Question: I have a task where I got a WPF project done with C#, and I have to fix its pre-existing design. I have to say that I'm really new to WPF and XAML pages, and I couldn't figure out how to make a good page design, and how to locate a control in a way it re-allocates/resizes it self when window size changes, so could you please point me in the right direction?
Desired design:

My main problem now is that labels and checkboxes in the bottom of the design disappear when I use a very big screen ()
Here is my XAML code (I included here only controls that matters, not the whole design for sure) :
labels and checkboxes disappearing:
'''
<Grid Margin="892,0,0,0">
<Label x:Name="lblPrevious" Content="Previous" HorizontalAlignment="Left" Width="55" Cursor="Hand" Height="25" VerticalAlignment="Top" Margin="25,43,0,-30"/>
<Label x:Name="lblNext" Content="Next" Cursor="Hand" Height="25" VerticalAlignment="Top" Margin="284,43,-6,-30"/>
<CheckBox x:Name="cbGood" Content="Good" HorizontalAlignment="Left" VerticalAlignment="Top" Height="18" Margin="83,63,0,-43"/>
<CheckBox x:Name="cbNotsure" Content="Not sure" HorizontalAlignment="Left" VerticalAlignment="Top" Height="18" Margin="156,63,0,-43"/>
<CheckBox x:Name="cbBad" Content="Bad" HorizontalAlignment="Left" VerticalAlignment="Top" Height="18" Margin="244,63,0,-43"/>
</Grid>
'''
Complete code:
'''
<Grid x:Name="MainGrid" Grid.ColumnSpan="2" Margin="0,32,0,0">
<Grid.ColumnDefinitions>
<ColumnDefinition Width="227*"/>
<ColumnDefinition Width="979*"/>
</Grid.ColumnDefinitions>
<Grid.RowDefinitions>
<RowDefinition />
<RowDefinition Height="Auto" />
<RowDefinition Height="20" />
</Grid.RowDefinitions>
<Grid x:Name="StatusIndicator"
Grid.Row="2"
Background="White" Grid.ColumnSpan="2">
<Grid.ColumnDefinitions>
<ColumnDefinition Width="*" />
<ColumnDefinition Width="100" />
</Grid.ColumnDefinitions>
<StackPanel Grid.Column="0" Orientation="Horizontal">
<Label x:Name="lblStatusText"
Content="{Binding CurrentBrowser.StatusText, FallbackValue=Status Text}"
Padding="5,1" />
</StackPanel>
<Label x:Name="lblSecurityStatus"
Grid.Column="1"
Margin="0"
VerticalAlignment="Top"
IsHitTestVisible="False"
Padding="5,2"
SnapsToDevicePixels="True"
UseLayoutRounding="True" />
</Grid>
<Grid Grid.ColumnSpan="2" Margin="0,600,0,0">
<Rectangle Margin="0,10,0,-2">
<Rectangle.Fill>
<LinearGradientBrush MappingMode="RelativeToBoundingBox" StartPoint="0.5,0" EndPoint="0.5,1">
<GradientStop Color="#FF313130" />
<GradientStop Offset="0.31" Color="#FFD8D8CF" />
<GradientStop Color="#FF757672" />
<GradientStop Offset="0.203" Color="#FFD8D8CF" />
<GradientStop Offset="0.547" Color="#FFBABAAF" />
<GradientStop Color="White" />
</LinearGradientBrush>
</Rectangle.Fill>
</Rectangle>
<Grid Margin="892,0,0,0">
<Label x:Name="lblPrevious" Content="Previous" HorizontalAlignment="Left" Width="55" Cursor="Hand" Height="25" VerticalAlignment="Top" Margin="25,43,0,-30"/>
<Label x:Name="lblNext" Content="Next" Cursor="Hand" Height="25" VerticalAlignment="Top" Margin="284,43,-6,-30"/>
<CheckBox x:Name="cbGood" Content="Good" HorizontalAlignment="Left" VerticalAlignment="Top" Height="18" Margin="83,63,0,-43"/>
<CheckBox x:Name="cbNotsure" Content="Not sure" HorizontalAlignment="Left" VerticalAlignment="Top" Height="18" Margin="156,63,0,-43"/>
<CheckBox x:Name="cbBad" Content="Bad" HorizontalAlignment="Left" VerticalAlignment="Top" Height="18" Margin="244,63,0,-43"/>
</Grid>
</Grid>
<!-- REGION // Find Bar Controls // -->
<Label x:Name="label1"
Grid.Row="1"
Height="28"
Margin="12,2,0,0"
HorizontalAlignment="Left"
VerticalAlignment="Top"
Content="Find:" />
<TextBox x:Name="txtSearchTerm"
Grid.Row="1"
Width="130"
Height="23"
Margin="53,4,0,0"
HorizontalAlignment="Left"
VerticalAlignment="Top"/>
<CheckBox x:Name="chkMatchCase"
Grid.Row="1"
Height="16"
Margin="141.149,8,0,0"
HorizontalAlignment="Left"
VerticalAlignment="Top"
Content="Match Case" Grid.Column="1" />
<CheckBox x:Name="chkWholeWord"
Grid.Row="1"
Height="16"
Margin="239.149,8,0,0"
HorizontalAlignment="Left"
VerticalAlignment="Top"
Content="Whole Word" Grid.Column="1" />
<CheckBox x:Name="chkSearchBackwards"
Grid.Row="1"
Height="16"
Margin="345.149,8,0,0"
HorizontalAlignment="Left"
VerticalAlignment="Top"
Content="Search Backwards" Grid.Column="1" />
<CheckBox x:Name="chkHiLitAll"
Grid.Row="1"
Height="16"
Margin="544.149,8,0,0"
HorizontalAlignment="Left"
VerticalAlignment="Top"
Content="HiLite All Occurrences" Grid.Column="1" />
<CheckBox x:Name="chkWrapSearch"
Grid.Row="1"
Height="16"
Margin="472.149,8,0,0"
HorizontalAlignment="Left"
VerticalAlignment="Top"
Content="Wrap" Grid.Column="1" />
<Button x:Name="btnFind"
Grid.Row="1"
Width="60"
Height="23"
Margin="189,4,0,0"
HorizontalAlignment="Left"
VerticalAlignment="Top"
Content="Find Next" Grid.ColumnSpan="2" />
<Button x:Name="btnFindPrevious"
Grid.Row="1"
Width="100"
Height="23"
Margin="27.149,5,0,0"
HorizontalAlignment="Left"
VerticalAlignment="Top"
Content="Find Previous" Grid.Column="1" />
<Border x:Name="NewTabButton"
Width="28"
Height="26"
Margin="0,154,105,0"
HorizontalAlignment="Right"
VerticalAlignment="Top" Grid.Column="1">
<Image x:Name="btnNewTab"
ToolTip="Add New Tab" Margin="0,-25,0,25">
<Image.LayoutTransform>
<RotateTransform Angle="180" />
</Image.LayoutTransform>

</Border>
<Grid Margin="5,10,885,515" Grid.ColumnSpan="2">
<ListBox x:Name="lstBox" HorizontalAlignment="Left" Height="100" VerticalAlignment="Top" Width="316"/>
</Grid>
<RadioButton x:Name="rbHeader1" IsChecked="True" Content="RB1" Grid.Column="1" HorizontalAlignment="Left" Margin="106,12,0,0" VerticalAlignment="Top"/>
<RadioButton x:Name="rbHeader2" Content="RB2" Grid.Column="1" HorizontalAlignment="Left" Margin="106,32,0,0" VerticalAlignment="Top"/>
<RadioButton x:Name="rbHeader3" Content="RB3" Grid.Column="1" HorizontalAlignment="Left" Margin="106,52,0,0" VerticalAlignment="Top"/>
<RadioButton x:Name="rbHeader4" Content="RB4" Grid.Column="1" HorizontalAlignment="Left" Margin="106,72,0,0" VerticalAlignment="Top"/>
<Button x:Name="btnStart" Content="Start" Grid.Column="1" HorizontalAlignment="Left" Margin="106,93,0,0" VerticalAlignment="Top" Width="82"/>
<Button x:Name="btnExport" Content="Export" Grid.Column="1" HorizontalAlignment="Left" Margin="200,93,0,0" VerticalAlignment="Top" Width="82"/>
<DataGrid x:Name="DGV" Grid.Column="1" AlternatingRowBackground="Gainsboro" AlternationCount="2" HorizontalAlignment="Left" Margin="332,10,0,0" VerticalAlignment="Top" Width="637" Height="103" Panel.ZIndex="1" RowBackground="#FFC6C6C6" FontWeight="Bold" CanUserSortColumns="False" CanUserResizeColumns="False" CanUserReorderColumns="False" MinColumnWidth="0" IsReadOnly="True">
<DataGrid.Columns>
<DataGridTextColumn Header=" "/>
<DataGridHyperlinkColumn Header="URL" Width="295"/>
<DataGridTextColumn Header="Header 1" Width="79"/>
<DataGridTextColumn Header="Header 2" Width="83"/>
<DataGridTextColumn Header="Header 3" Width="79"/>
<DataGridTextColumn Header="Header 4" Width="79"/>
</DataGrid.Columns>
</DataGrid>
</Grid>
</Grid>
'''
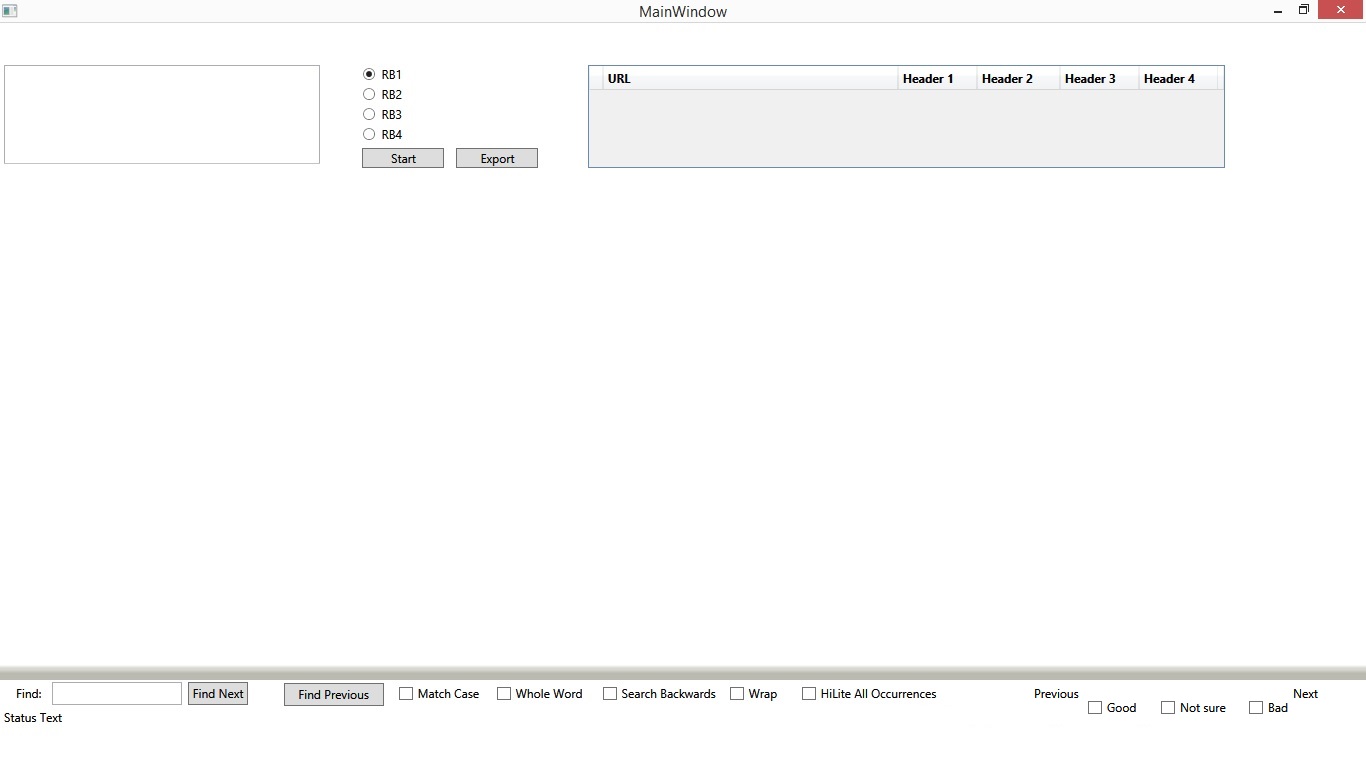
Answer: Ok, so here's an example. Honestly I just free-handed it in Kxaml real quick and didn't even bother loading it in a designer, but it should be pretty on point with what your image shows and displays some better practice concepts to help cut down your xaml clutter, as well as promotes an intuitive tab order and less unnecessary rendering properties etc.
Hope it helps, let me know if you have any questions etc. I tried to leave lots of comments to kind of guide you along the DOM.
Cheers!
'''
<Grid Margin="0,32,0,0">
<Grid.RowDefinitions>
<!-- Your Top elements -->
<RowDefinition Height="Auto"/>
<!-- The Center white space -->
<RowDefinition Height="*"/>
<!-- The gray gradient bar with a fixed height -->
<RowDefinition Height="10"/>
<!-- The footer elements -->
<RowDefinition Height="Auto"/>
<!-- The Status Text stuff -->
<RowDefinition Height="Auto"/>
</Grid.RowDefinitions>
<Grid.Resources>
<!-- Let's set some children properties for inheritance -->
<Style TargetType="{x:Type RadioButton}">
<Setter Property="Margin" Value="0,2"/>
<Setter Property="HorizontalAlignment" Value="Left"/>
</Style>
<Style TargetType="{x:Type CheckBox}">
<Setter Property="Margin" Value="5"/>
<Setter Property="VerticalAlignment" Value="Center"/>
</Style>
</Grid.Resources>
<!-- Begin Row 0 -->
<StackPanel Orientation="Horizontal">
<ListBox x:Name="lstBox"/>
<StackPanel Margin="20,0">
<RadioButton x:Name="rbHeader1" IsChecked="True" Content="RB1" />
<RadioButton x:Name="rbHeader2" Content="RB2"/>
<RadioButton x:Name="rbHeader3" Content="RB3"/>
<RadioButton x:Name="rbHeader4" Content="RB4"/>
<StackPanel Orientation="Horizontal">
<Button x:Name="btnStart" Content="Start" Margin="0,10,0,0"/>
<Button x:Name="btnExport" Content="Export"/>
</StackPanel>
</StackPanel>
<DataGrid x:Name="DGV" Width="637" FontWeight="Bold"
AlternatingRowBackground="Gainsboro" AlternationCount="2" RowBackground="#FFC6C6C6"
CanUserSortColumns="False" CanUserResizeColumns="False" CanUserReorderColumns="False"
MinColumnWidth="0" IsReadOnly="True">
<DataGrid.Columns>
<DataGridTextColumn Header=" "/>
<DataGridHyperlinkColumn Header="URL" Width="295"/>
<DataGridTextColumn Header="Header 1" Width="80"/>
<DataGridTextColumn Header="Header 2" Width="80"/>
<DataGridTextColumn Header="Header 3" Width="80"/>
</DataGrid.Columns>
</DataGrid>
</StackPanel>
<!-- End Row 0 -->
<!-- Grid.Row="1" would go here if there was something to go here,
otherwise this cell row just expands the available height and
pushes the footer row to the bottom to provide that area of
white space -->
<!-- Begin Row 2 -->
<Rectangle>
<Rectangle.Fill>
<LinearGradientBrush MappingMode="RelativeToBoundingBox" StartPoint="0.5,0" EndPoint="0.5,1">
<GradientStop Color="#FF313130" />
<GradientStop Offset="0.31" Color="#FFD8D8CF" />
<GradientStop Color="#FF757672" />
<GradientStop Offset="0.203" Color="#FFD8D8CF" />
<GradientStop Offset="0.547" Color="#FFBABAAF" />
<GradientStop Color="White" />
</LinearGradientBrush>
</Rectangle.Fill>
</Rectangle>
<!-- End Row 3 -->
<!-- Begin Row 3 -->
<Grid Grid.Row="3" Height="28" Margin="5">
<Grid.ColumnDefinitions>
<ColumnDefinition Width="Auto"/>
<ColumnDefinition Width="Auto"/>
<ColumnDefinition Width="Auto"/>
<ColumnDefinition Width="Auto"/>
<ColumnDefinition Width="Auto"/>
<ColumnDefinition Width="Auto"/>
<ColumnDefinition Width="*"/>
</Grid.ColumnDefinitions>
<!-- TextBlock is "lighter" than Label, use it instead where you can. -->
<StackPanel Orientation="Horizontal">
<TextBlock x:Name="label1"
Text="Find:" />
<TextBox x:Name="txtSearchTerm"
Margin="8,0" Width="130"/>
<Button x:Name="btnFind"
Width="60"
Content="Find Next"/>
<Button x:Name="btnFindPrevious"
Width="100" Margin="10,0"
Content="Find Previous"/>
</StackPanel>
<CheckBox x:Name="chkMatchCase"
Grid.Column="1"
Content="Match Case"/>
<CheckBox x:Name="chkWholeWord"
Grid.Column="2"
Content="Whole Word"/>
<CheckBox x:Name="chkSearchBackwards"
Grid.Column="3"
Content="Search Backwards"/>
<CheckBox x:Name="chkWrapSearch"
Grid.Column="4"
Content="Wrap"/>
<CheckBox x:Name="chkHiLitAll"
Grid.Column="5"
Content="HiLite All Occurrences"/>
<StackPanel Grid.Column="6" Orientation="Horizontal">
<!-- These Previous/Next things were labels, were they supposed to be buttons
since they have a "Hand" cursor? -->
<TextBlock x:Name="lblPrevious" Text="Previous" Cursor="Hand"/>
<CheckBox x:Name="cbGood" Content="Good" VerticalAlignment="Bottom"/>
<CheckBox x:Name="cbNotsure" Content="Not sure" VerticalAlignment="Bottom"/>
<CheckBox x:Name="cbBad" Content="Bad" VerticalAlignment="Bottom"/>
<TextBlock x:Name="lblNext" Text="Next" Cursor="Hand"/>
</StackPanel>
</Grid>
<!-- End Row 3 -->
<!-- Begin Row 4 -->
<StackPanel Grid.Row="4" Orientation="Horizontal">
<TextBlock x:Name="lblStatusText"
Text="{Binding CurrentBrowser.StatusText, FallbackValue=Status Text}"
Margin="5"/>
<TextBlock x:Name="lblSecurityStatus"/>
</StackPanel>
<!-- End Row 4 -->
<!-- I didn't see this in your image, so wasn't sure where it goes -->
<!--
<Border x:Name="NewTabButton">
<Image x:Name="btnNewTab"
ToolTip="Add New Tab">
<Image.LayoutTransform>
<RotateTransform Angle="180" />
</Image.LayoutTransform>

</Border>
-->
</Grid>
'''